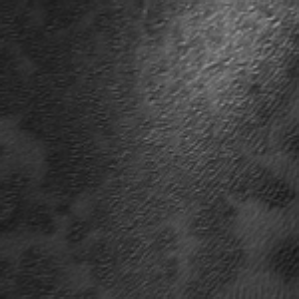
Label: frost